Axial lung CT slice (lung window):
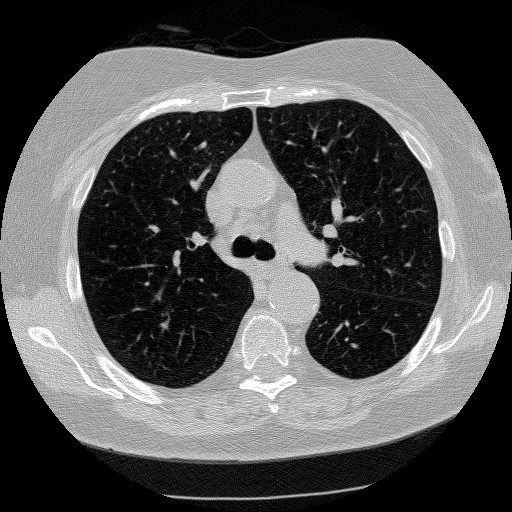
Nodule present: no